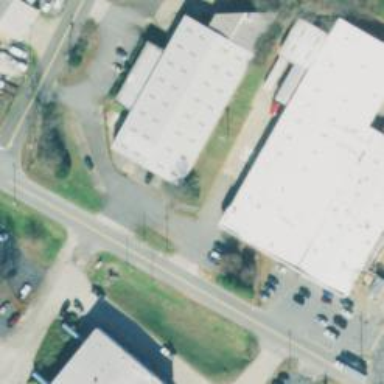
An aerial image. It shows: Industrial building.